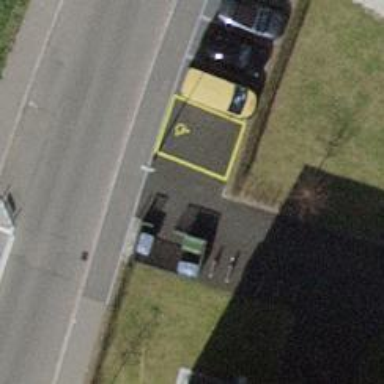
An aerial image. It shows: Parking area with surface.